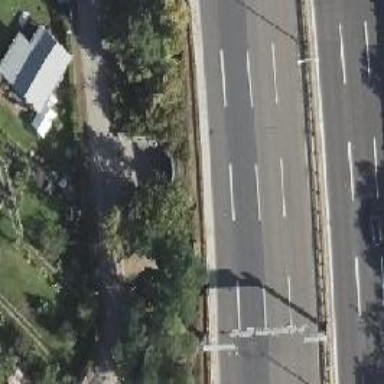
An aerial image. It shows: Tunnel footway.